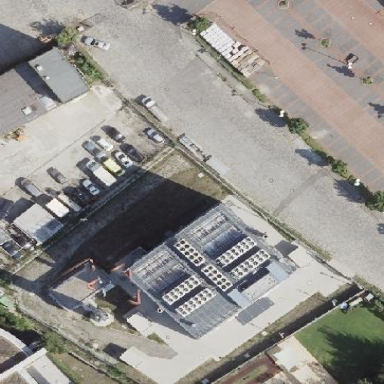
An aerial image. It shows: Industrial area housing data centre.